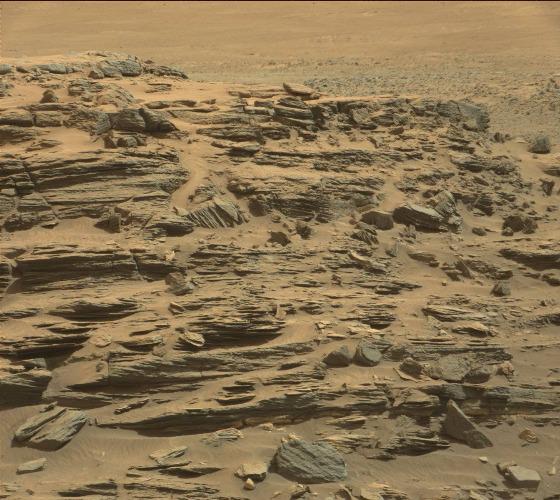
Terrain classes present: Bedrock, Gravel / Sand / Soil, Rock, Shadow